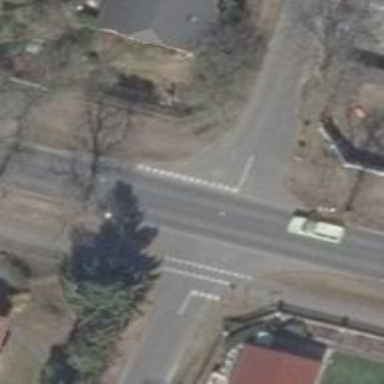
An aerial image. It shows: Road with "give way" sign.